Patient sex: M
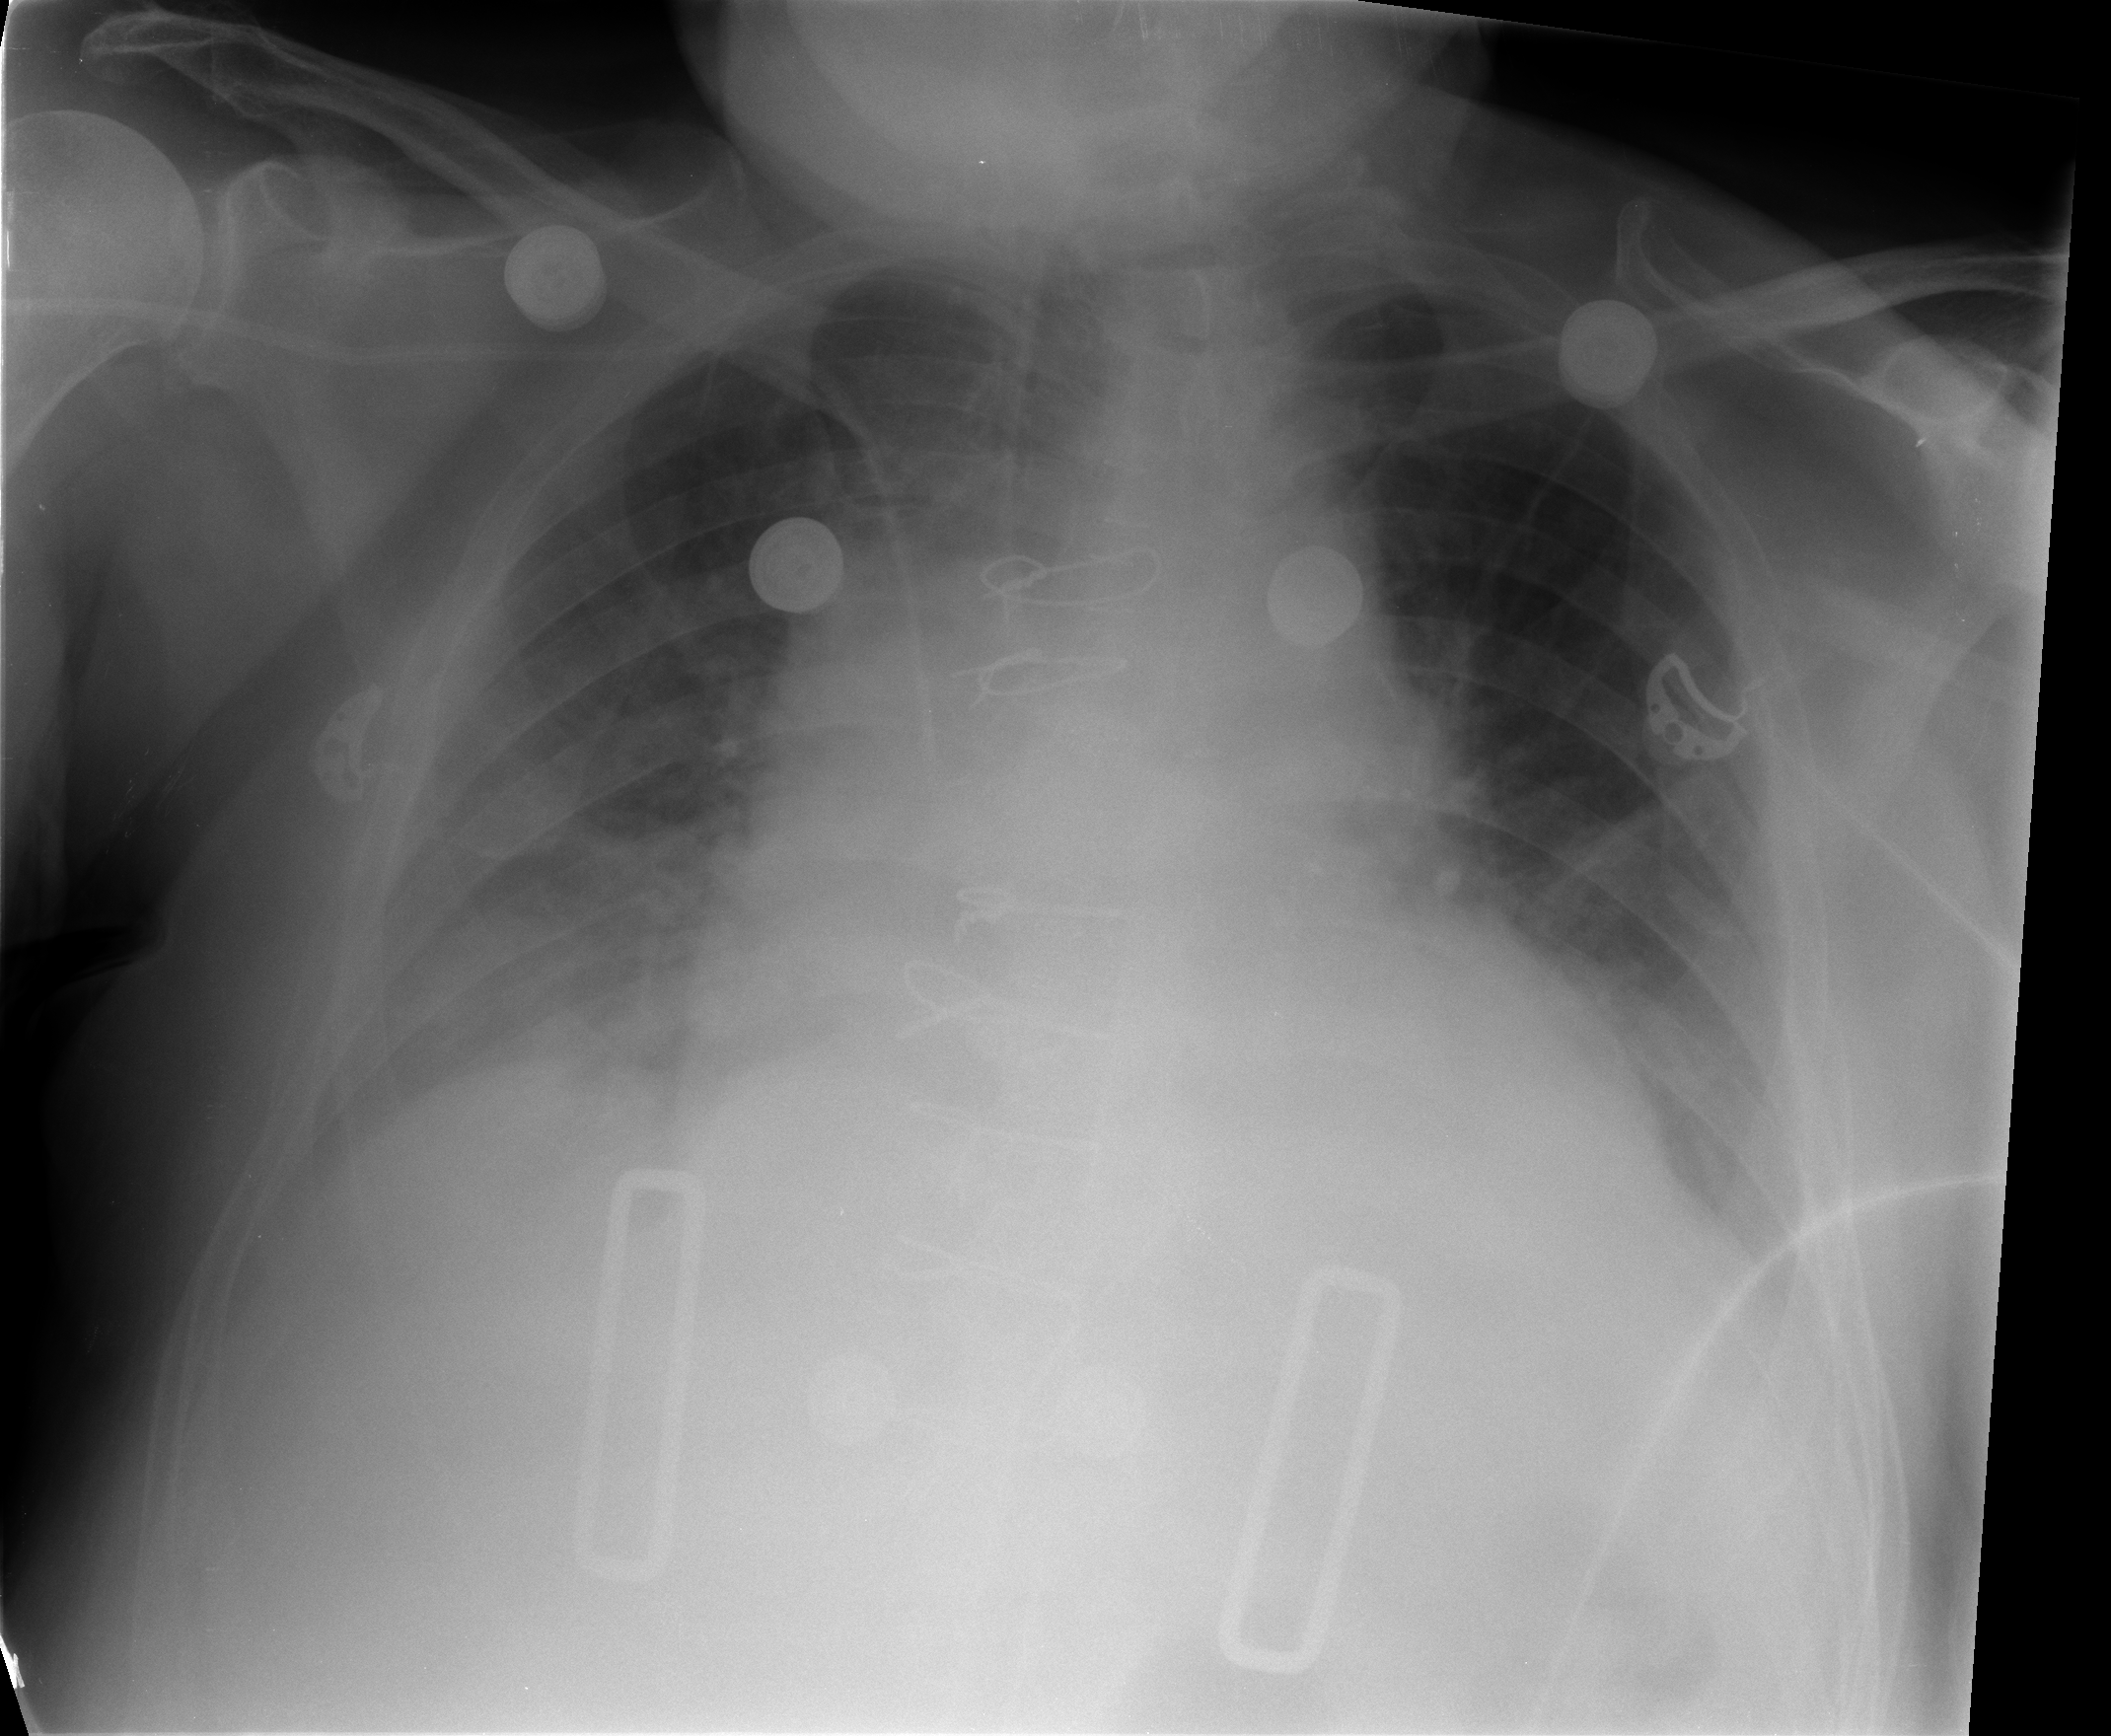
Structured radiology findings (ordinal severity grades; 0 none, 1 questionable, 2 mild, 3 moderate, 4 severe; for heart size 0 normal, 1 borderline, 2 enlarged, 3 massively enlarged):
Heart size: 2
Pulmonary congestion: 1
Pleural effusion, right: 2
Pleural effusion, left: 2
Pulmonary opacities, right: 0
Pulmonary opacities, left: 0
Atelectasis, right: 2
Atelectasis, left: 2